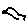
Label: bird